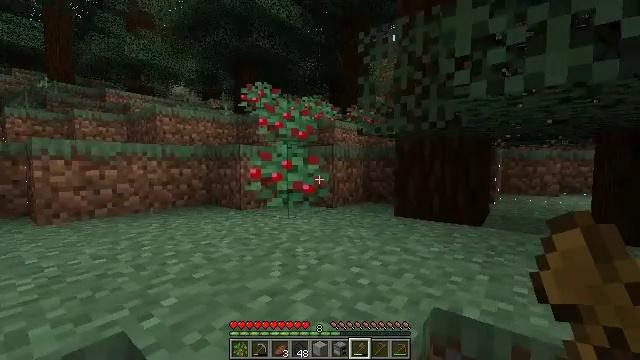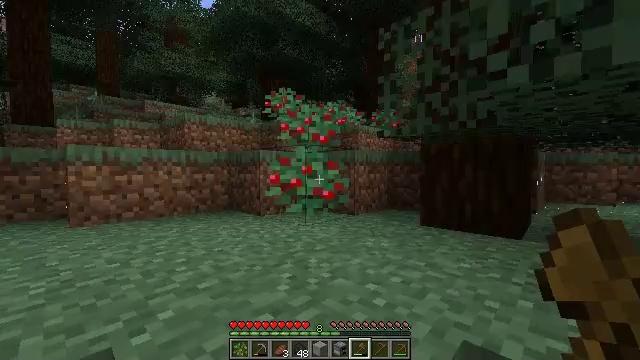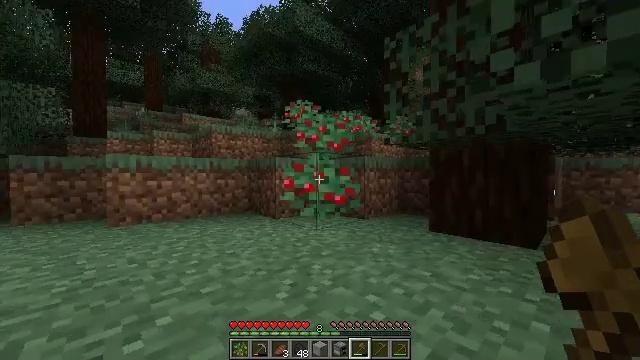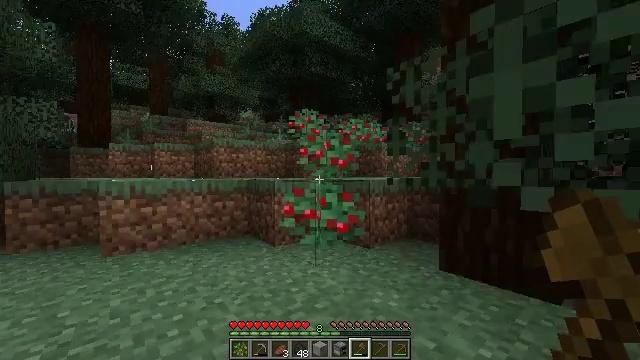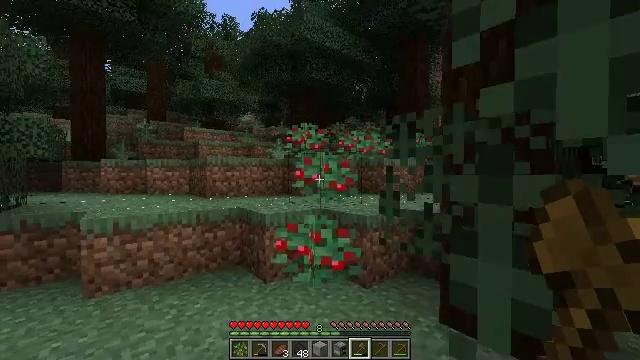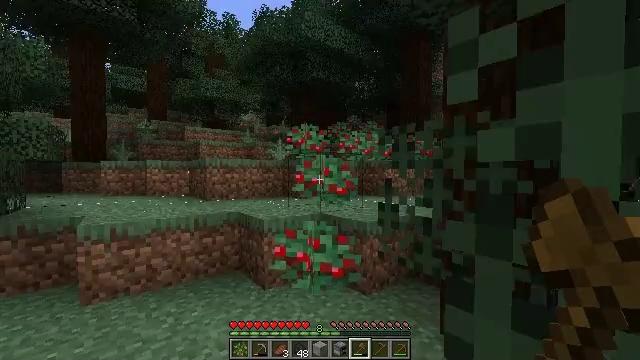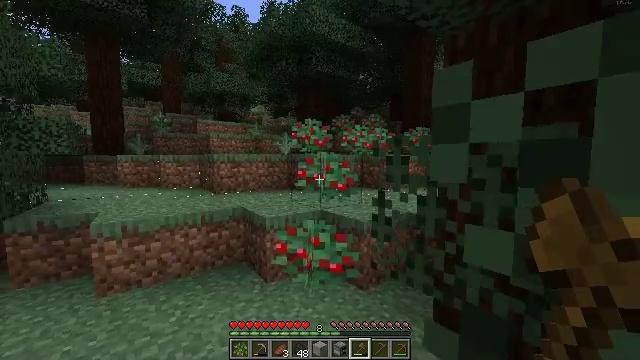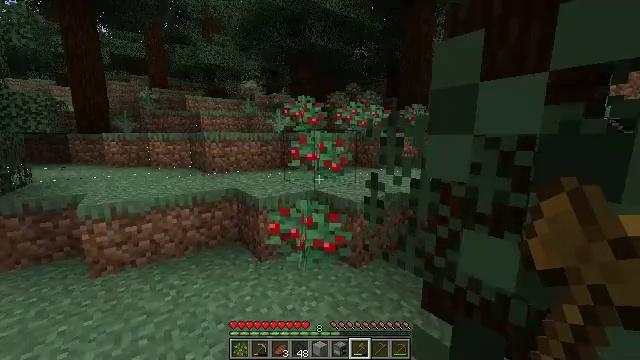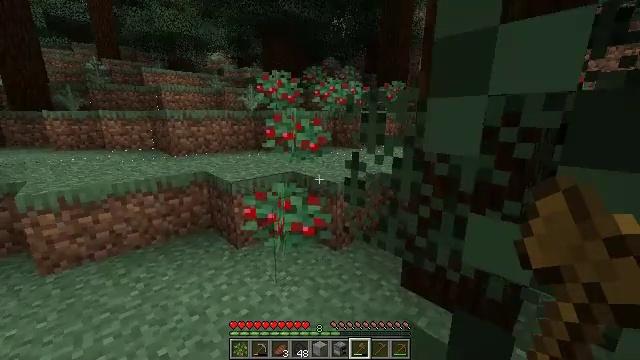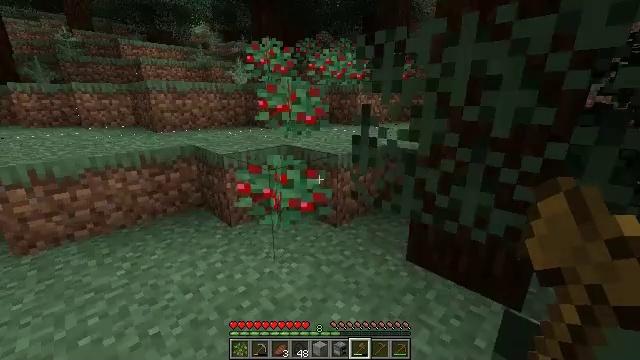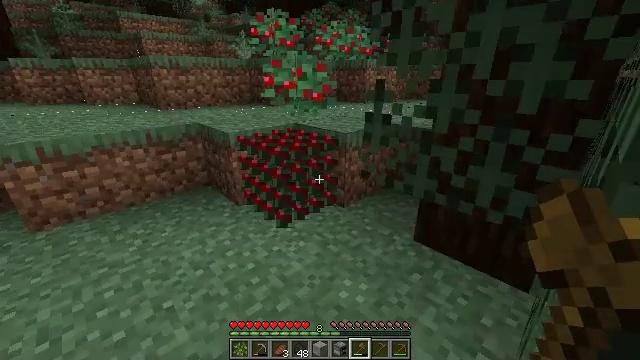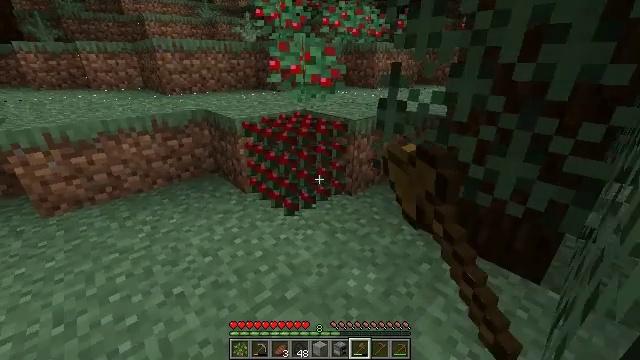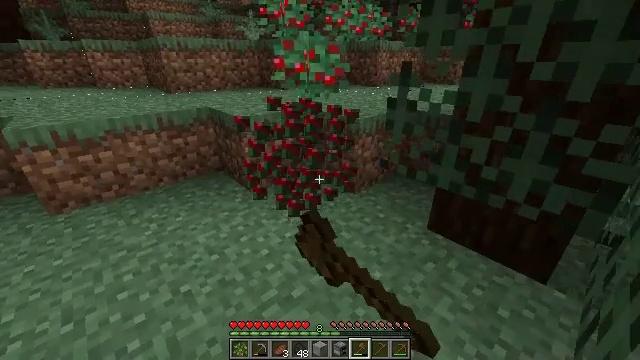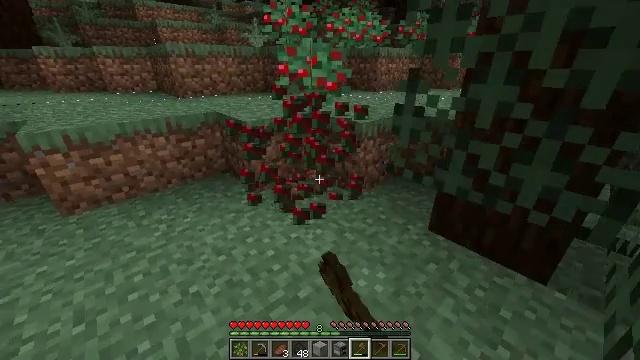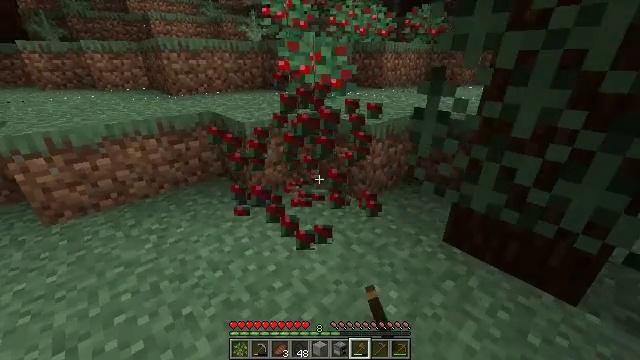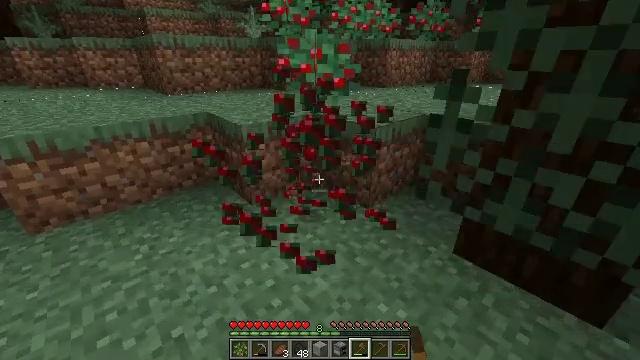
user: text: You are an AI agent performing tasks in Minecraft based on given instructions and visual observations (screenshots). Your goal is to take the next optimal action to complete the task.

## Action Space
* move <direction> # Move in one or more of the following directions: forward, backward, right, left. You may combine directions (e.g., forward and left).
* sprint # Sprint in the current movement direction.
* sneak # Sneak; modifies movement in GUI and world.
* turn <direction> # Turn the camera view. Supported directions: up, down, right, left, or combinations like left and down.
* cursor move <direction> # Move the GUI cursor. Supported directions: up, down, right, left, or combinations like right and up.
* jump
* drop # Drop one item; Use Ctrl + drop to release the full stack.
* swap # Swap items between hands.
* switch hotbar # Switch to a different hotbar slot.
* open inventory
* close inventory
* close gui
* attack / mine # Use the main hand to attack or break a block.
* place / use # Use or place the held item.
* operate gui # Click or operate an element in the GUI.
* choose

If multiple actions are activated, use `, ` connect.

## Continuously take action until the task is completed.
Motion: motion action
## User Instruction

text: Gather sweet berries from the bush.
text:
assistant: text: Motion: move forward, sprint, turn left and up
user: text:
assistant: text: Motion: move forward, sprint, turn left, jump
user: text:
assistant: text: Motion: move forward, sprint, turn left, jump
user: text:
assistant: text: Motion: move forward, jump
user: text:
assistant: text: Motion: move forward, jump
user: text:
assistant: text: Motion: move forward, turn left and down, jump
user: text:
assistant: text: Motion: move forward, turn right and down
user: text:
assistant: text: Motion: move forward, turn right and down
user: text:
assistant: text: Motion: move forward, turn right and down
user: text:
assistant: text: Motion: turn left and down, attack / mine
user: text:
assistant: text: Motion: turn left and down, attack / mine
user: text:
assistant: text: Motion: attack / mine
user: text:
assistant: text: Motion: move forward, attack / mine
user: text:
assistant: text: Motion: move forward
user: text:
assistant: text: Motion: move forward
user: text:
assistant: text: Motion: move forward, turn left and up
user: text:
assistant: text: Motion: move forward, turn left and up
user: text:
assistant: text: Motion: move forward, turn right and up
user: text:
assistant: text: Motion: move forward, turn right and up
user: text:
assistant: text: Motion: move forward, turn right and up
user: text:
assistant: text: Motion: move forward
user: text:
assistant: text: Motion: move forward, attack / mine
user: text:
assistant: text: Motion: move forward, attack / mine
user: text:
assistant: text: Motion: move forward, attack / mine, jump
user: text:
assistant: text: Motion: move forward, turn down, attack / mine, jump
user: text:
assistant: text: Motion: move forward, turn down, jump
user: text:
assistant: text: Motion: move forward, turn down, attack / mine, jump
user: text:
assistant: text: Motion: move forward, turn left and down, attack / mine, jump
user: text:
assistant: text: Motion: move forward, attack / mine, jump
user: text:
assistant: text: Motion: move forward, attack / mine